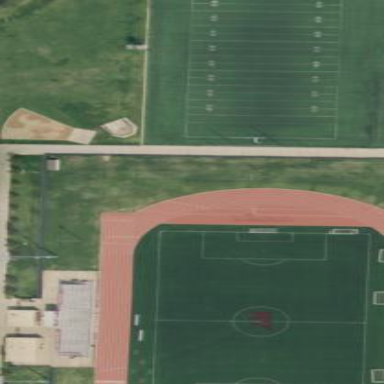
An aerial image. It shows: Soccer pitch with artificial turf designed for leisure and sports activities.